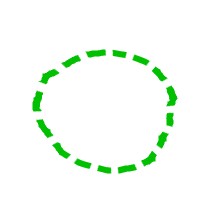
Shape: circle